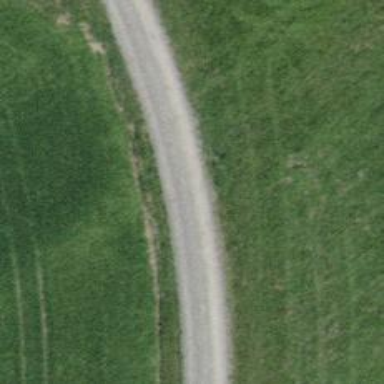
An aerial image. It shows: Track with compacted grade 2 surface.